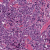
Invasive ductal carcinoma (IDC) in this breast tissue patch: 1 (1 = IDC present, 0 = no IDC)